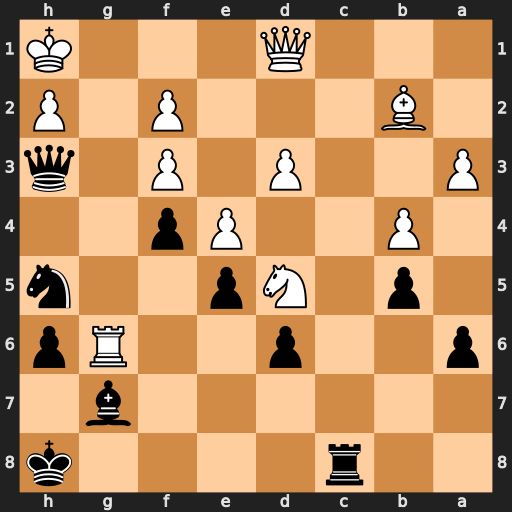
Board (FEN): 2r4k/6b1/p2p2Rp/1p1Np2n/1P2Pp2/P2P1P1q/1B3P1P/3Q3K
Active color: b
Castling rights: -
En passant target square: -
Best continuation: Rc2 Kg1 Rxb2